Interaction volume radius: 5 \u00c5
Interaction volume height: 15 \u00c5
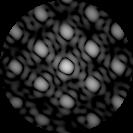
Disorder parameter: 0.1677